Aerial crown-view tile of a tropical tree (Barro Colorado Island, Panama), acquired 20240918:
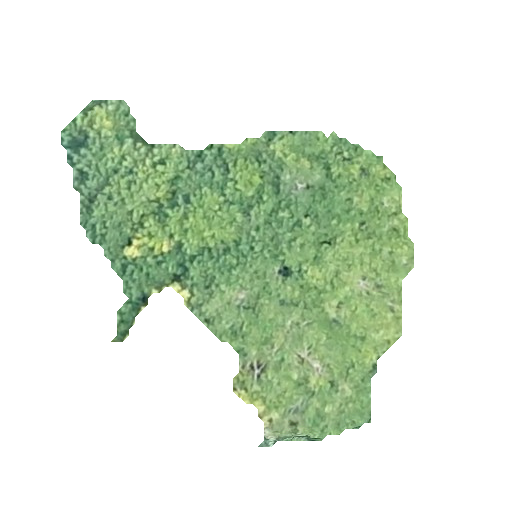
Species: Jacaranda copaia
GBIF accepted scientific name: Jacaranda copaia
Crown area: 112.645 m²